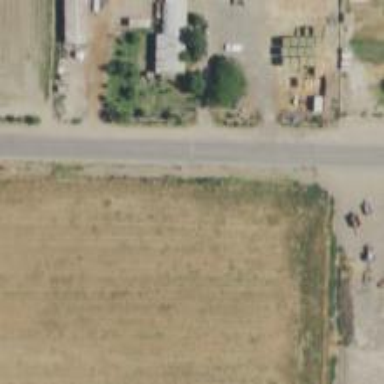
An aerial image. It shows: Power pole.